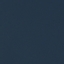
Label: SeaLake